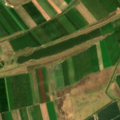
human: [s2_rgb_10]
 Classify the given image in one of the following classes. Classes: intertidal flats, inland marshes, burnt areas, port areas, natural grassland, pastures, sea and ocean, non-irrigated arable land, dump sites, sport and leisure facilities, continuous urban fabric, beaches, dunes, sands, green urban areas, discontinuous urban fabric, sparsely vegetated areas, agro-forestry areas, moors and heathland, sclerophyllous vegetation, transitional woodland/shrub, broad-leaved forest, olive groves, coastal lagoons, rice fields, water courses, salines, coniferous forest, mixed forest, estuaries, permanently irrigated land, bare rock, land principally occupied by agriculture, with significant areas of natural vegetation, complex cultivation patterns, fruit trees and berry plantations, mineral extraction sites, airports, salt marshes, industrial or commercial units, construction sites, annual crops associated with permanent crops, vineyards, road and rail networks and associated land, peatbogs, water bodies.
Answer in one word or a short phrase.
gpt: non-irrigated arable land, pastures